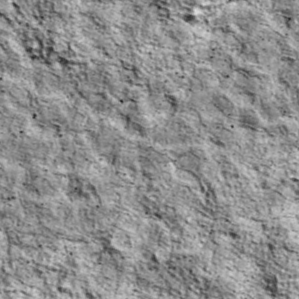
Label: non_frost